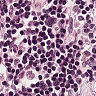
Metastatic tissue present: no